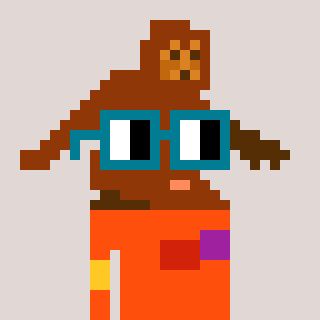
a pixel art character with square dark green glasses, a bigfoot-shaped head and a orange-colored body on a warm background